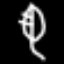
Label: leaf